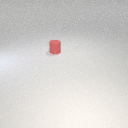
small red rubber cylinder